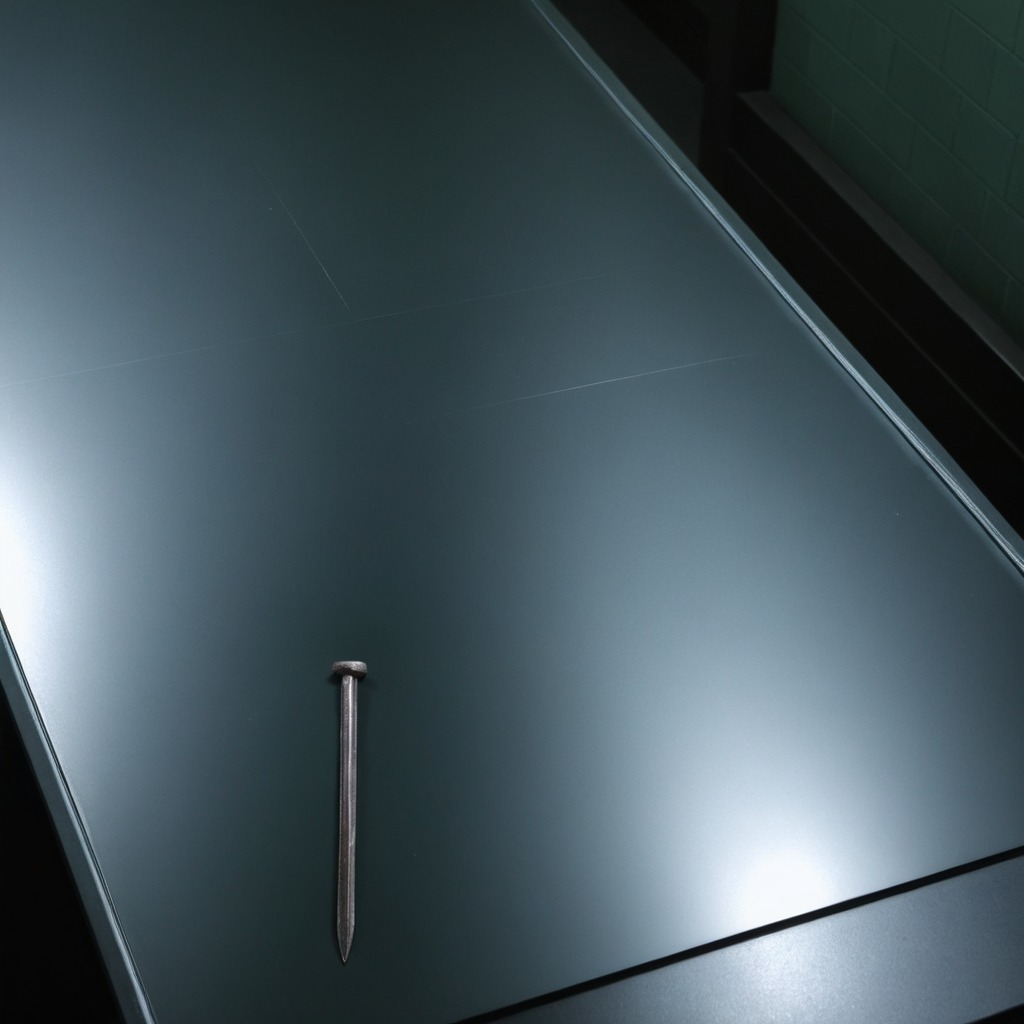
A iron nail is lying on the table.